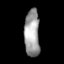
Tissue: lung
Cell type: Epithelial cells
Senescence score: 0.184
Nuclear area (px): 705
Mean DAPI intensity: 159.013